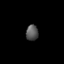
Tissue: lung
Cell type: Myeloid cells
Senescence score: 0.1439
Nuclear area (px): 187
Mean DAPI intensity: 86.642